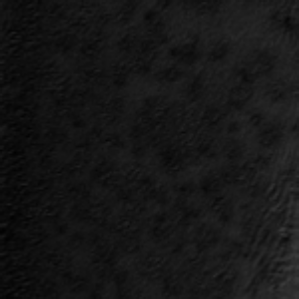
Label: frost